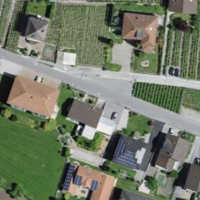
EUNIS habitat code: 54
Species observed at this site:
Camponotus vagus
Fagopyrum esculentum